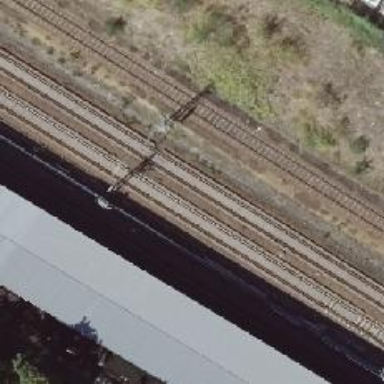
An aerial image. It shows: Solitary milestone along the railway.